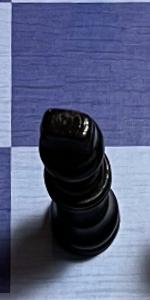
Label: King_Black